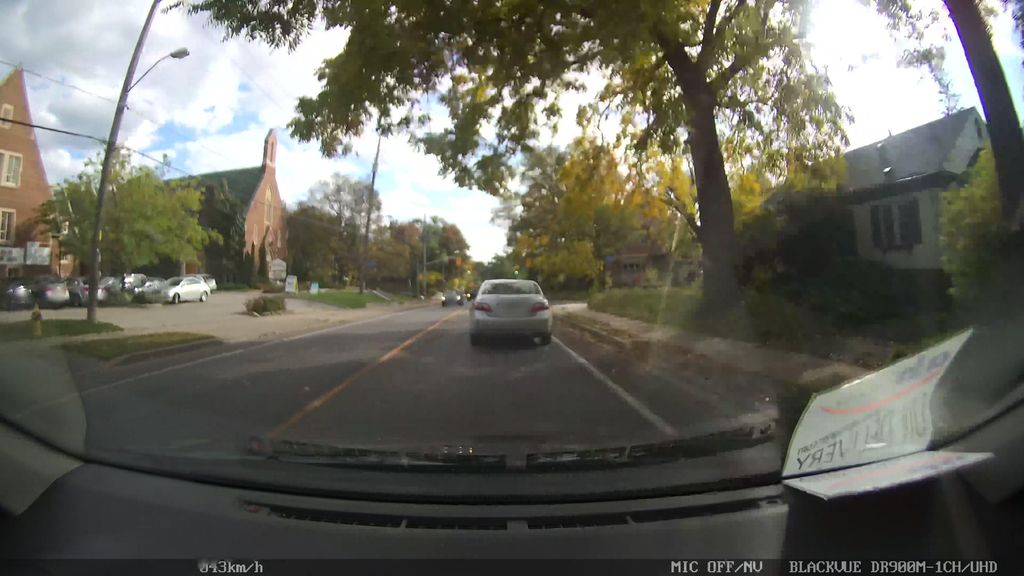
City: toronto